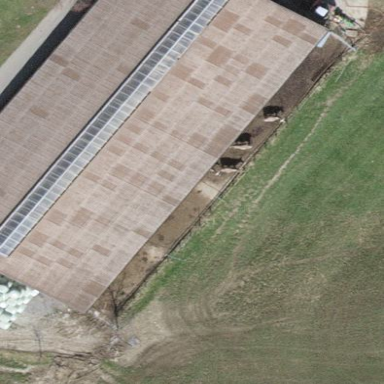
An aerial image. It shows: Cowshed building.